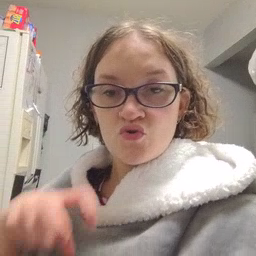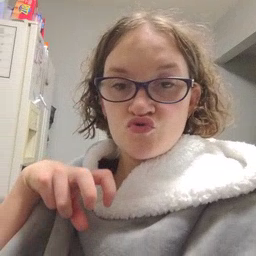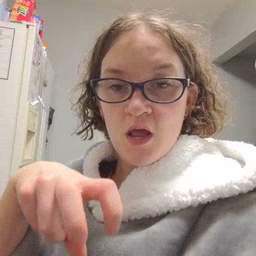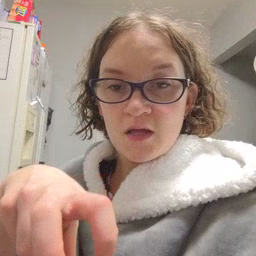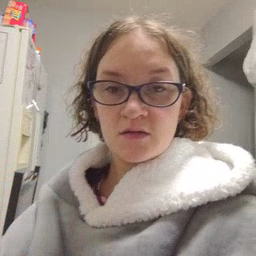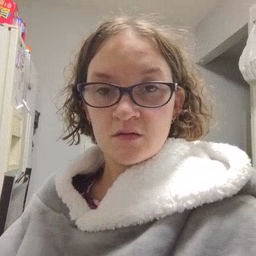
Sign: ride